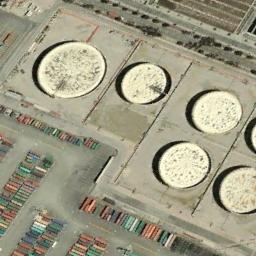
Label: storage_tank